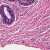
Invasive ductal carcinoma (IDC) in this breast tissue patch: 0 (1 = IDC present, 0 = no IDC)